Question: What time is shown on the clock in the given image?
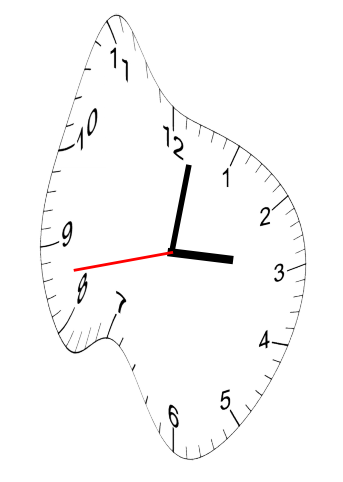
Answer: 03:01:43